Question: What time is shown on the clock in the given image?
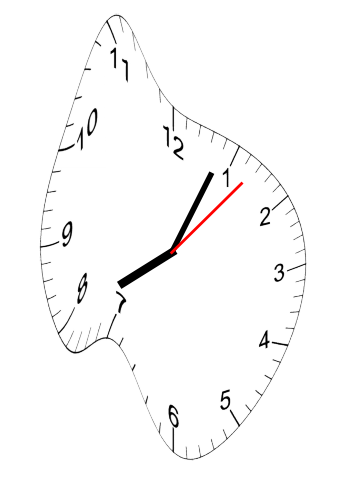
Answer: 08:04:07